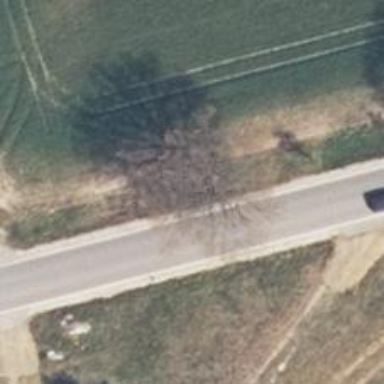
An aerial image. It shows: Deciduous tree with broadleaved leaves.